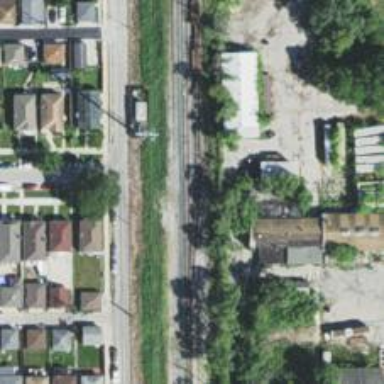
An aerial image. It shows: Railway siding for service.